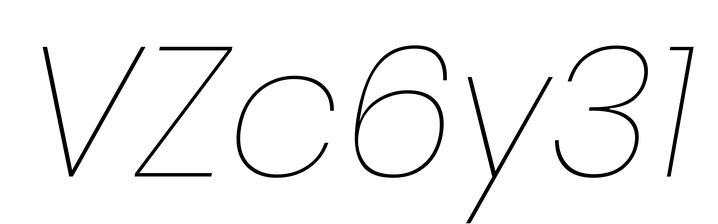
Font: Poppins-ThinItalic